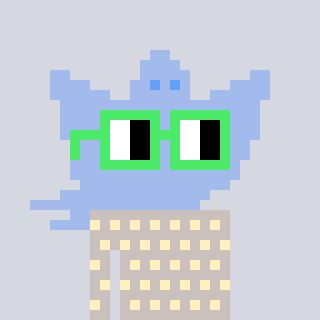
a pixel art character with square light green glasses, a ghost-B-shaped head and a foggrey-colored body on a cool background